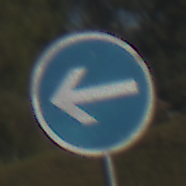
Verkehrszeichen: VorgeschriebeneFahrtrichtungHierLinks
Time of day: MorningAfternoon
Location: Outdoor (Nature)
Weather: PartlyCloudy
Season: NotSpecified
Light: Natural